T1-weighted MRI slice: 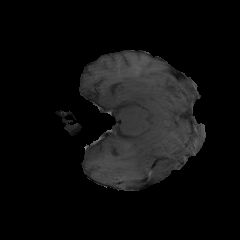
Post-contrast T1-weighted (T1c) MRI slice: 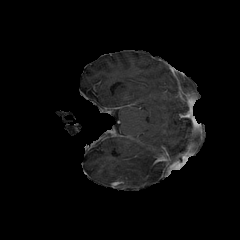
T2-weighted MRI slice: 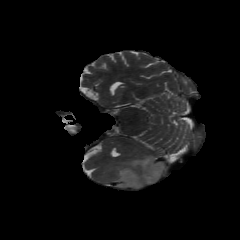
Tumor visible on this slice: yes